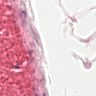
Metastatic tissue present: no